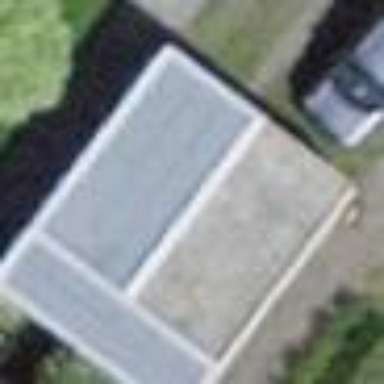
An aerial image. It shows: Group of garages.